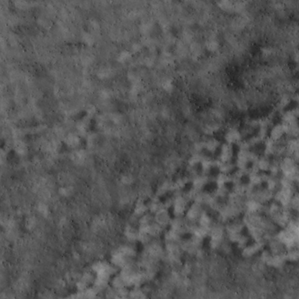
Label: non_frost